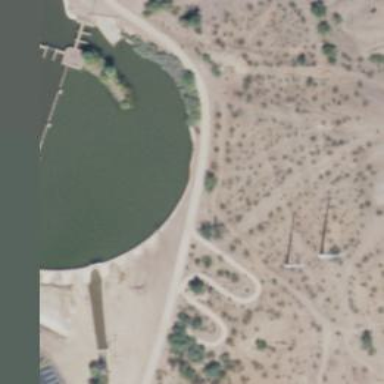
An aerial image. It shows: Dam across waterway.